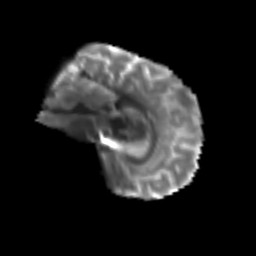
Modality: T2w
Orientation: sagittal
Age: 70
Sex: female
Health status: ill
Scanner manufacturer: siemens
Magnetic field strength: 3 T
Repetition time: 8.7 s
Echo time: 0.11 s